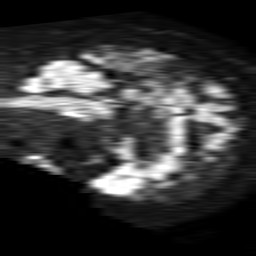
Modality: TRACE
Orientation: sagittal
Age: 79
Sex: male
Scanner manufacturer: philips
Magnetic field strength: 1.5 T
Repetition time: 4.6 s
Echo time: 0.08631 s